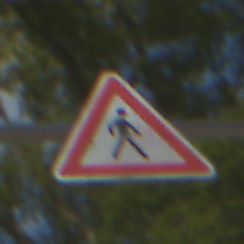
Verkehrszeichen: FussgaengerLinks
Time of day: MorningAfternoon
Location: Outdoor (Nature)
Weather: PartlyCloudy
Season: NotSpecified
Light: Natural